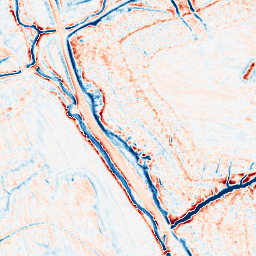
Category: edge_preserving
Decomposition family: anisotropic_diffusion
Decomposition parameters: iterations: 20
kappa: 30
gamma: 0.15
Upsampling method: quartic
Upsampling parameters: scale: 2
Upsampling scale: 2